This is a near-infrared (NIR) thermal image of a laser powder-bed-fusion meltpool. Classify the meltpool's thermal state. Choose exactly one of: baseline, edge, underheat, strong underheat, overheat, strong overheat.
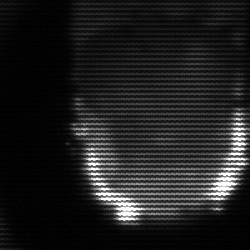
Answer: baseline